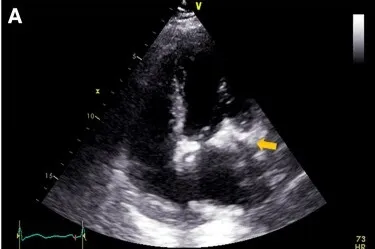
Transthoracic ultrasound, 4-chamber view, during the first and second hospitalizations (A and B, respectively). A hyperechoic cardiac mass on the mitral annulus is demonstrated in both studies (yellow solid arrows), with a clearing in the interior part of the mass, and an appearance of small mobile vegetation (blue dotted arrow), in the latter.
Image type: radiology (ultrasound)